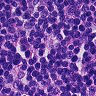
Metastatic tissue present: no